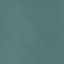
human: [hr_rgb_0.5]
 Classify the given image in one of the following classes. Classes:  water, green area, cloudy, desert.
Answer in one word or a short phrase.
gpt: water